Question: I'm trying to get all the wins per team, however, SQL decides to throw an error

The following query is being executed:
'''
SELECT 't'.'teamcode', COUNT(*) AS 'gewonnen'
FROM 'Team' 't'
INNER JOIN 'Wedstrijd' 'w' ON 'w'.'teamthuis' = 't'.'teamcode'
GROUP BY 'w'.'teamthuis'
HAVING 'w'.'scorethuis' > 'w'.'scoreuit'
#1054 - Unknown column 'w.scorethuis' in 'having clause'
'''
Without aliases:
'''
SELECT 'Team'.'teamcode', COUNT(*) AS 'gewonnen'
FROM 'Team'
INNER JOIN 'Wedstrijd' ON 'Wedstrijd'.'teamthuis' = 'Team'.'teamcode'
GROUP BY 'Wedstrijd'.'teamthuis'
HAVING 'Wedstrijd'.'scorethuis' > 'Wedstrijd'.'scoreuit'
#1054 - Unknown column 'Wedstrijd.scorethuis' in 'having clause'
'''
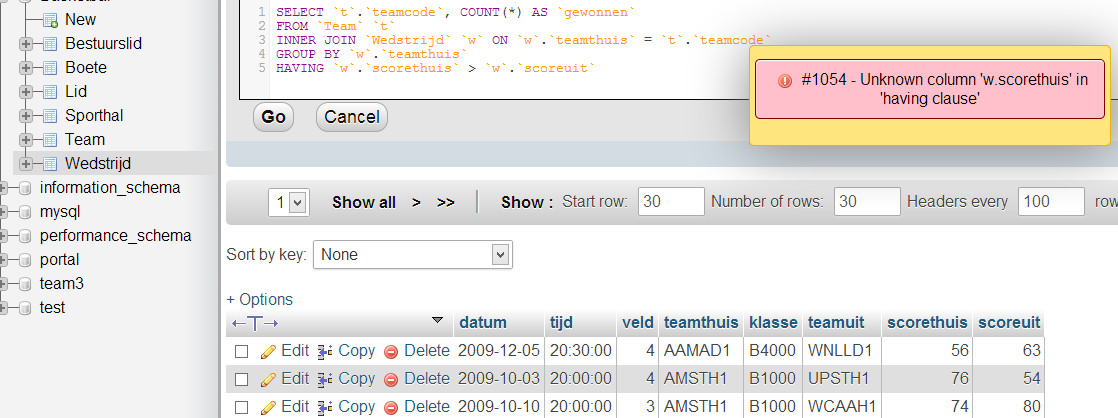
Answer: There is no need to use 'HAVING'. Try 'WHERE' instead:
'''
SELECT 't'.'teamcode', COUNT(*) AS 'gewonnen'
FROM 'Team' 't'
INNER JOIN 'Wedstrijd' 'w' ON 'w'.'teamthuis' = 't'.'teamcode'
WHERE 'w'.'scorethuis' > 'w'.'scoreuit'
GROUP BY 'w'.'teamthuis'
'''